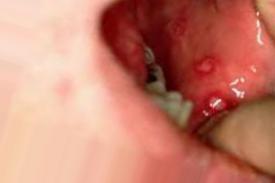
Condition: Mouth Ulcer